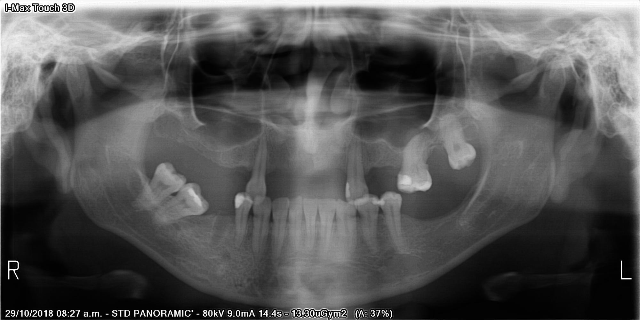
adult